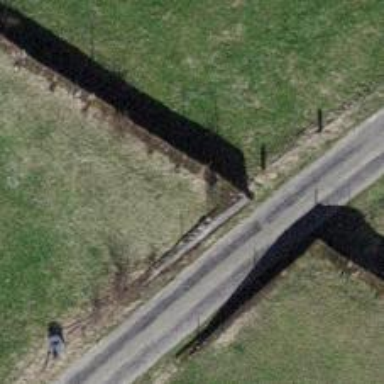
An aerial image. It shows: Wall barrier.